Question: I observed a wierd behavior on my NodeJS server running on my localhost (my macbook).
Initially I have my wifi on (Internet is ON), then I send a request to my server GET /jobHistory
-> All the request to static files are logged (using morgan JS), and I can see it takes about 300-400ms for every static files.
I turn OFF the wifi (Internet is OFF), I have to restart my NodeJS server (otherwise it will be idle - not sure why). I send another GET /jobHistory
-> Now all the request to static files only takes about 5ms-10ms per file, much faster than what I observed.

If you have any clue on this, please enlighten me, or tell me how could I investigate further.
This seems to be some important point about NodeJS server that I missed...
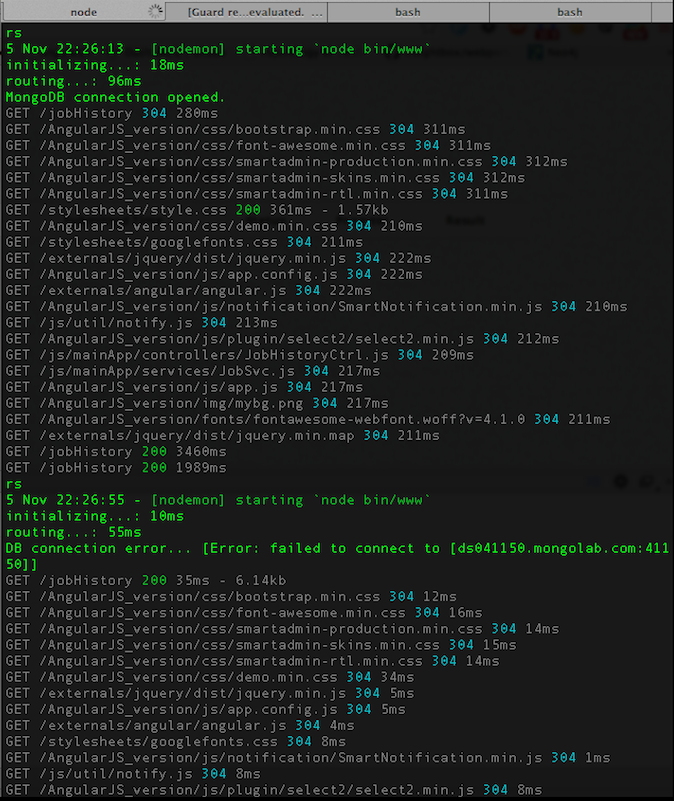
Answer: I figured out what was the problem:
My middleware to serve static files were the middleware of cookies, favicon, cookiesparser, logger, session.
'''
// Route to public static files (js, css)
app.use(express.static(path.join(__dirname, '../public')));
'''
so express was taking time to run some middleware functions (possibly query DB/cache for session information) before serving me the file.
The fix was simply move my static file middleware , before other middleware. The result is amazing: each static file is served within 5-7ms.